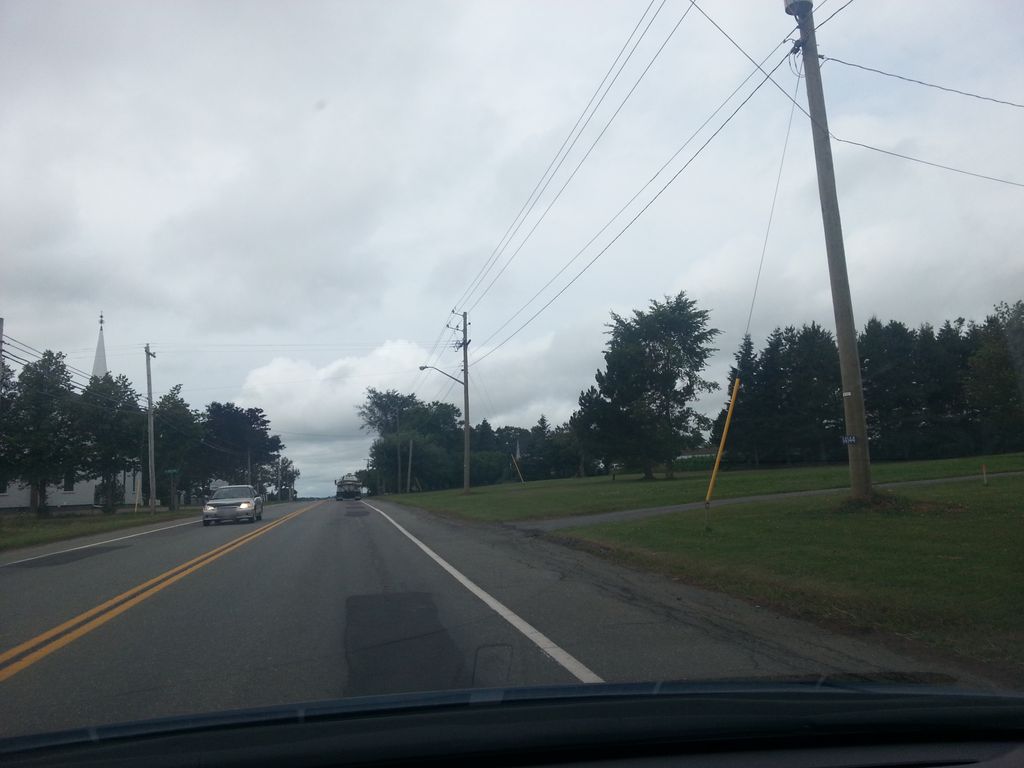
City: charlottetown